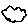
Label: cloud